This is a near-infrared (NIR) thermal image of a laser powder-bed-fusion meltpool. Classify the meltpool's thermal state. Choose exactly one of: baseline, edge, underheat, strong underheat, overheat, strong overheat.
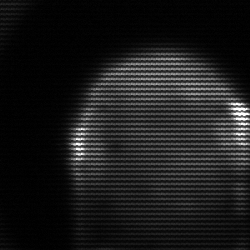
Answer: edge